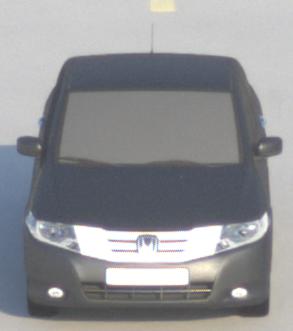
Make: Honda
Model: City
Detailed model: Gen. 6
Model produced from: 2008
Model produced until: 2013
Doors: 4
Color: gray
Road condition: dry road
Daytime: sunrise or sunset
Contrast: medium contrast